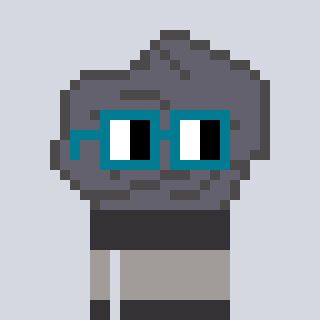
a pixel art character with square dark green glasses, a rock-shaped head and a grayscale-colored body on a cool background